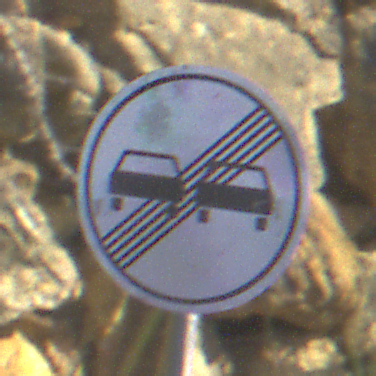
Verkehrszeichen: EndeUeberholverbot
Umgebung: Outdoor, RoadRail
Tageszeit: MorningAfternoon
Wetter: PartlyCloudy
Licht: Natural
Jahreszeit: NotSpecified
Kontrast: HighContrast